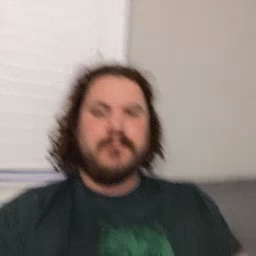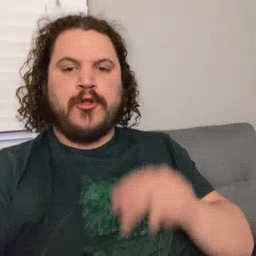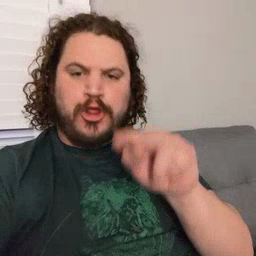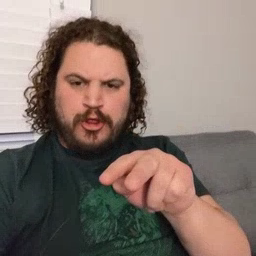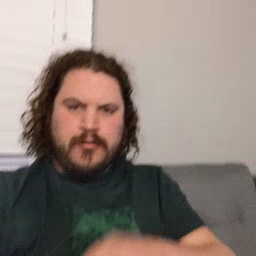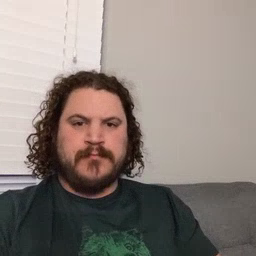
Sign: look